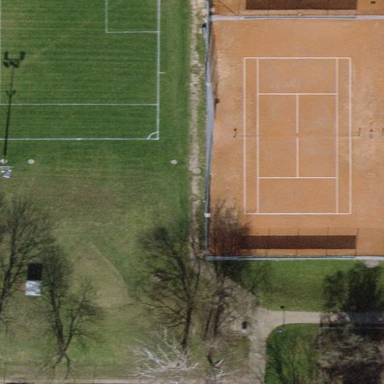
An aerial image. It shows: Tennis pitch with clay surface for leisure sports.